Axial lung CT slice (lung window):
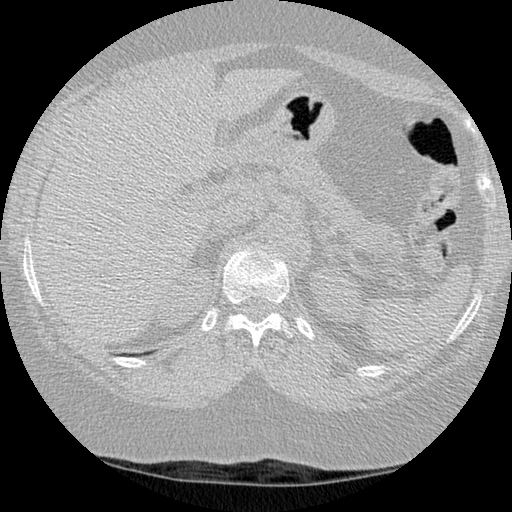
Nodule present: no